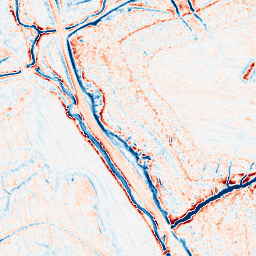
Category: edge_preserving
Decomposition family: anisotropic_diffusion
Decomposition parameters: iterations: 50
kappa: 100
gamma: 0.05
Upsampling method: bicubic
Upsampling parameters: scale: 2
Upsampling scale: 2